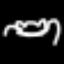
Label: frog